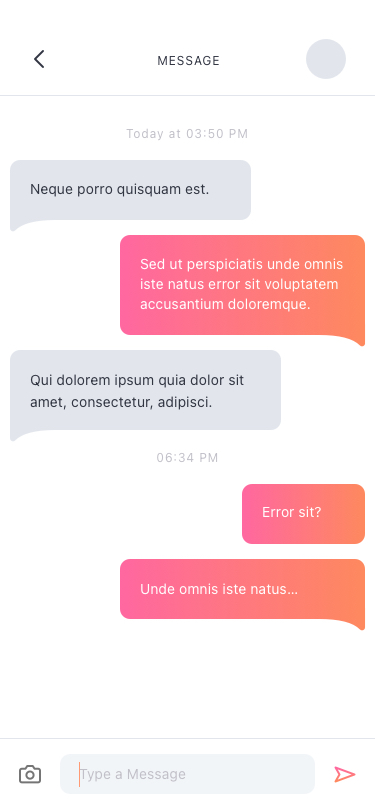
Text in this UI design:
Type a Message
Unde omnis iste natus…
Error sit?
06:34 PM
Qui dolorem ipsum quia dolor sit amet, consectetur, adipisci.
Sed ut perspiciatis unde omnis iste natus error sit voluptatem accusantium doloremque.
Neque porro quisquam est.
Today at 03:50 PM
MESSAGE